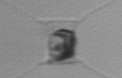
Label: Chaetoceros_similis